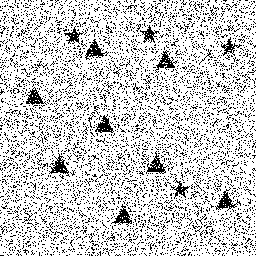
Squares: 0
Triangles: 8
Stars: 4
Total shapes: 12